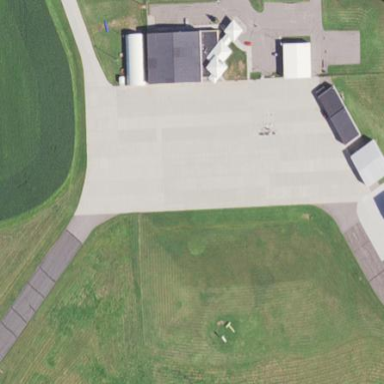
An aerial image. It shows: Apron at the airport.